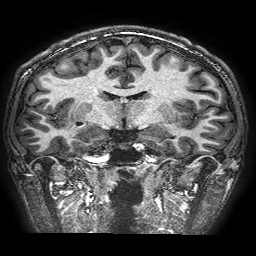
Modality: T1w
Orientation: sagittal
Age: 16
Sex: male
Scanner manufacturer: ge
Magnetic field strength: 3 T
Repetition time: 0.00766 s
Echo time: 0.003476 s